Question: I have a two column layout page with a Validation Summary (VS) control above the 2 columns. The VS is centered in the container above the columns, which is what I want, but I also want the different bullet points to be vertically aligned, if possible. I have tried several things, including placing the VS inside a 'div' (inside the container div that is center aligned) with 'text-align:left;', but that moves the entire 'div' to the side of the container. I have also tried making the 'div' 'text-align:center;' and the VS 'text-align:left;', but that also moves the entire block all the way to the left. I've also tried the same thing with a table, but no luck.
This is in Firefox by the way. I haven't tested in other browsers, but it needs to work in FF.
Here is pic to show the messed up vertical alignment:

And here is the code for my VS control, without my alignment attempts (if more code is needed, let me know):
'''
<div id="container">
<asp:Label ID="lblStatus" runat="server" ForeColor="Red"></asp:Label>
<asp:ValidationSummary ID="VS1" runat="server" CssClass="validator" ValidationGroup="theform" />
<div id="leftCol">
'''
Could somebody help me vertically align those bullet points in the center of the page?
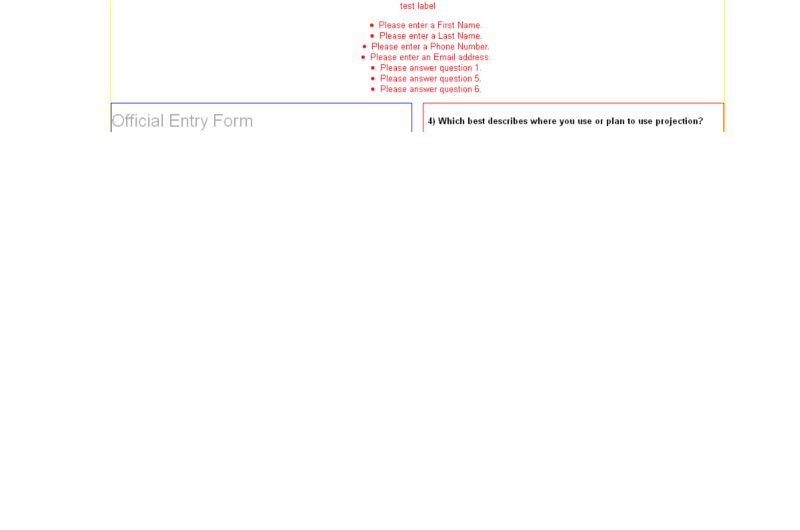
Answer: Since bullet points are part of the list items I don't think you will be able to align them. Why not try something like having a top column with 3 divs and place your validationsummary control in the middle one. Try this
HTML Code
'''
<div id="container" class="container">
<div id="top" class="top">
<div id="topLeft" class="topLeft">
&nbsp;
</div>
<div id="topMiddle" class="topMiddle">
<asp:ValidationSummary ID="ValidationSummary1" runat="server" />
</div>
<div id="topRight" class="topRight">
&nbsp;
</div>
</div>
<div id="bottom" class="bottom">
<div id="bottomLeft" class="bottomLeft">
<asp:TextBox ID="TextBox1" runat="server"></asp:TextBox>
<asp:RequiredFieldValidator ID="RequiredFieldValidator1" runat="server" ErrorMessage="input value" ControlToValidate="TextBox1" Text="*"></asp:RequiredFieldValidator><br />
<asp:TextBox ID="TextBox2" runat="server"></asp:TextBox>
<asp:RequiredFieldValidator ID="RequiredFieldValidator2" runat="server" ErrorMessage="Need come input for this" ControlToValidate="TextBox2" Text="*"></asp:RequiredFieldValidator><br />
<asp:Button ID="Button1" runat="server" Text="Button" />
</div>
<div id="bottomRight" class="bottomRight">
<asp:TextBox ID="TextBox3" runat="server"></asp:TextBox>
<asp:RequiredFieldValidator ID="RequiredFieldValidator3" runat="server" ErrorMessage="please input text" ControlToValidate="TextBox3" Text="*"></asp:RequiredFieldValidator><br />
<asp:TextBox ID="TextBox4" runat="server"></asp:TextBox>
<asp:RequiredFieldValidator ID="RequiredFieldValidator4" runat="server" ErrorMessage="Where is the text?" ControlToValidate="TextBox4" Text="*"></asp:RequiredFieldValidator><br />
<asp:Button ID="Button2" runat="server" Text="Button" />
</div>
</div>
</div>
'''
CSS
'''
.container
{
display: block;
width:800px;
margin:0px;
padding:0px;
}
.top
{
display:inline-block;
width:800px;
}
.bottom
{
display:inline-block;
}
.topMiddle
{
display:inline;
background-color:Yellow;
float:left;
width:300px;
}
.topLeft
{
display:inline;
float:left;
width:250px;
}
.topRight
{
display:inline;
float:left;
width:250px;
}
.bottomLeft
{
display:inline;
width:400px;
float:left;
background-color:Orange;
}
.bottomRight
{
display:inline;
width:400px;
float:left;
background-color:Lime;
}
'''